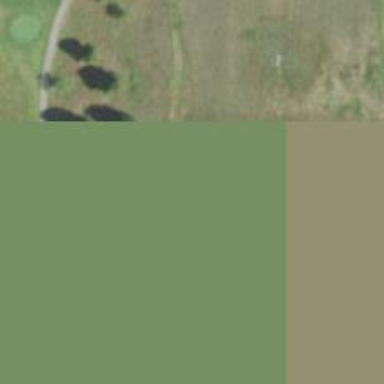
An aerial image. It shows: Well-maintained grade1 path designed for golf carts.